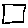
Label: square